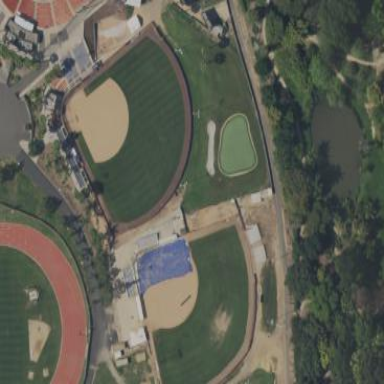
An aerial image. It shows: Baseball pitch for leisure land activities.